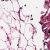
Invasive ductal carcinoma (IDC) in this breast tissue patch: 0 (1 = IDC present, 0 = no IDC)